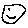
Label: smiley face